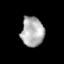
Tissue: prostate
Cell type: T cells
Senescence score: 0.3086
Nuclear area (px): 660
Mean DAPI intensity: 176.544